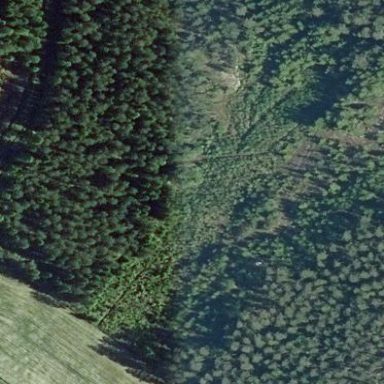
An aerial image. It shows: Clearcut area with scrub vegetation.